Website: macys
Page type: cross-sells
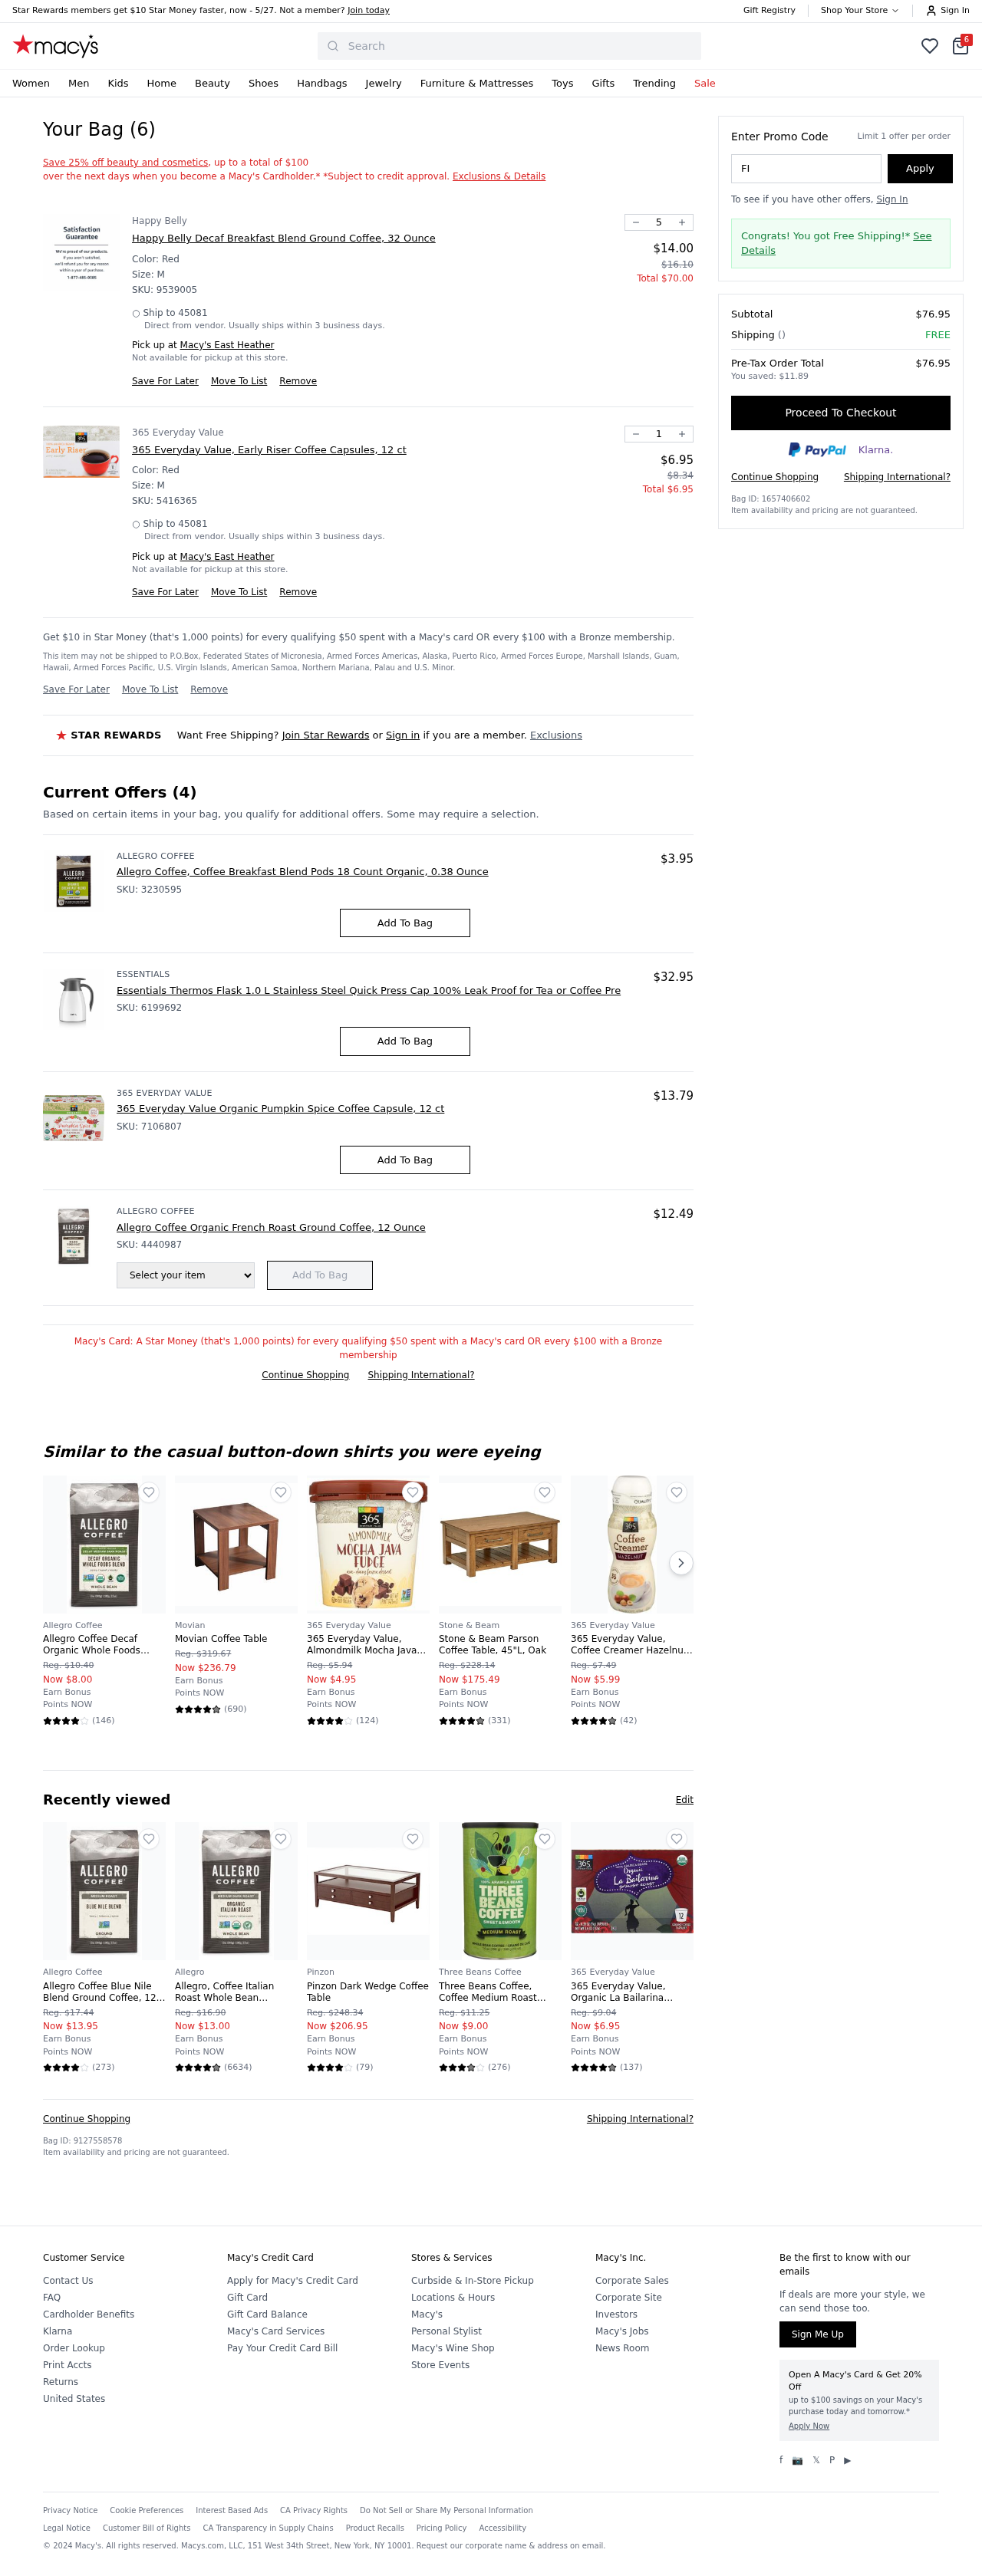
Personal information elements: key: PII_CITY
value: East Heather
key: PII_POSTCODE
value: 45081
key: PII_PROMO_CODE
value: FIRST75
Product elements: key: PRODUCT10_BRAND
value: Allegro Coffee
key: PRODUCT10_NAME
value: Allegro Coffee Blue Nile Blend Ground Coffee, 12 oz
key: PRODUCT10_NUM_RATINGS
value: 273
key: PRODUCT10_PRICE
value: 13.95
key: PRODUCT10_RATING
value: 4
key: PRODUCT11_BRAND
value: Allegro
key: PRODUCT11_NAME
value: Allegro, Coffee Italian Roast Whole Bean Organic, 12 Ounce
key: PRODUCT11_NUM_RATINGS
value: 6634
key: PRODUCT11_PRICE
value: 13
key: PRODUCT11_RATING
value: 4.5
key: PRODUCT12_BRAND
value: Pinzon
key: PRODUCT12_NAME
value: Pinzon Dark Wedge Coffee Table
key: PRODUCT12_NUM_RATINGS
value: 79
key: PRODUCT12_PRICE
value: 206.95
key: PRODUCT12_RATING
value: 4.1
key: PRODUCT13_BRAND
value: Three Beans Coffee
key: PRODUCT13_NAME
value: Three Beans Coffee, Coffee Medium Roast Whole Bean, 14 Ounce
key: PRODUCT13_NUM_RATINGS
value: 276
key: PRODUCT13_PRICE
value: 9
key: PRODUCT13_RATING
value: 3.8
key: PRODUCT14_BRAND
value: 365 Everyday Value
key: PRODUCT14_NAME
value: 365 Everyday Value, Organic La Bailarina Coffee Capsules, 12 ct
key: PRODUCT14_NUM_RATINGS
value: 137
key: PRODUCT14_PRICE
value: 6.95
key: PRODUCT14_RATING
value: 4.7
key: PRODUCT15_BRAND
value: Allegro Coffee
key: PRODUCT15_NAME
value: Allegro Coffee, Coffee Breakfast Blend Pods 18 Count Organic, 0.38 Ounce
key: PRODUCT15_PRICE
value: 3.95
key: PRODUCT16_BRAND
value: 365 Everyday Value
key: PRODUCT16_NAME
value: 365 Everyday Value Organic Pumpkin Spice Coffee Capsule, 12 ct
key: PRODUCT16_PRICE
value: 13.79
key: PRODUCT1_BRAND
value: Happy Belly
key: PRODUCT1_NAME
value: Happy Belly Decaf Breakfast Blend Ground Coffee, 32 Ounce
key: PRODUCT1_PRICE
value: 14
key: PRODUCT1_QUANTITY
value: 5
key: PRODUCT2_BRAND
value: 365 Everyday Value
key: PRODUCT2_NAME
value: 365 Everyday Value, Early Riser Coffee Capsules, 12 ct
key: PRODUCT2_PRICE
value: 6.95
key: PRODUCT2_QUANTITY
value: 1
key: PRODUCT3_BRAND
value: Essentials
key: PRODUCT3_NAME
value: Essentials Thermos Flask 1.0 L Stainless Steel Quick Press Cap 100% Leak Proof for Tea or Coffee Pre
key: PRODUCT3_PRICE
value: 32.95
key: PRODUCT4_BRAND
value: Allegro Coffee
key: PRODUCT4_NAME
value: Allegro Coffee Organic French Roast Ground Coffee, 12 Ounce
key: PRODUCT4_PRICE
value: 12.49
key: PRODUCT5_BRAND
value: Allegro Coffee
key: PRODUCT5_NAME
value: Allegro Coffee Decaf Organic Whole Foods Blend Ground Coffee, 12 Ounce
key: PRODUCT5_NUM_RATINGS
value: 146
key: PRODUCT5_PRICE
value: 8
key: PRODUCT5_RATING
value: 4.3
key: PRODUCT6_BRAND
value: Movian
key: PRODUCT6_NAME
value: Movian Coffee Table
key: PRODUCT6_NUM_RATINGS
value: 690
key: PRODUCT6_PRICE
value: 236.79
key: PRODUCT6_RATING
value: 4.6
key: PRODUCT7_BRAND
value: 365 Everyday Value
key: PRODUCT7_NAME
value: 365 Everyday Value, Almondmilk Mocha Java Fudge Non-Dairy Dessert, 1 pint, (Frozen)
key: PRODUCT7_NUM_RATINGS
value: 124
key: PRODUCT7_PRICE
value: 4.95
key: PRODUCT7_RATING
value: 4.2
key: PRODUCT8_BRAND
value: Stone & Beam
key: PRODUCT8_NAME
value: Stone & Beam Parson Coffee Table, 45"L, Oak
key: PRODUCT8_NUM_RATINGS
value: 331
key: PRODUCT8_PRICE
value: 175.49
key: PRODUCT8_RATING
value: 4.7
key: PRODUCT9_BRAND
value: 365 Everyday Value
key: PRODUCT9_NAME
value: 365 Everyday Value, Coffee Creamer Hazelnut, 16 fl oz
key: PRODUCT9_NUM_RATINGS
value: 42
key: PRODUCT9_PRICE
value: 5.99
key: PRODUCT9_RATING
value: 4.6
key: PRODUCT1_SKU
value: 9539005
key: PRODUCT1_ORIGINAL_PRICE
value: $16.10
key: PRODUCT1_TOTAL
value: $70.00
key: PRODUCT2_SKU
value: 5416365
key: PRODUCT2_ORIGINAL_PRICE
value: $8.34
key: PRODUCT2_TOTAL
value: $6.95
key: PRODUCT15_SKU
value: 3230595
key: PRODUCT3_SKU
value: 6199692
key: PRODUCT16_SKU
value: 7106807
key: PRODUCT4_SKU
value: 4440987
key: PRODUCT5_ORIGINAL_PRICE
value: Reg. $10.40
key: PRODUCT6_ORIGINAL_PRICE
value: Reg. $319.67
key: PRODUCT7_ORIGINAL_PRICE
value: Reg. $5.94
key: PRODUCT8_ORIGINAL_PRICE
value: Reg. $228.14
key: PRODUCT9_ORIGINAL_PRICE
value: Reg. $7.49
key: PRODUCT10_ORIGINAL_PRICE
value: Reg. $17.44
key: PRODUCT11_ORIGINAL_PRICE
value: Reg. $16.90
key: PRODUCT12_ORIGINAL_PRICE
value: Reg. $248.34
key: PRODUCT13_ORIGINAL_PRICE
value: Reg. $11.25
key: PRODUCT14_ORIGINAL_PRICE
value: Reg. $9.04
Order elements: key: ORDER_NUM_ITEMS
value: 6
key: ORDER_SUBTOTAL
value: $76.95
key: ORDER_TOTAL
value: $76.95
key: ORDER_SAVINGS
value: $11.89
Search elements: key: HEADER_SEARCH
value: Search